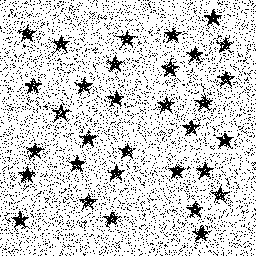
Squares: 0
Triangles: 0
Stars: 32
Total shapes: 32